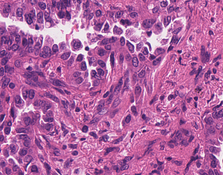
Tumor epithelial tissue: yes
Tumor-associated stroma tissue: yes
Normal tissue: no